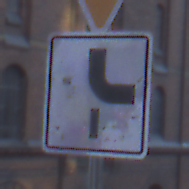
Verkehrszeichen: VerlaufVorfahrtsstrasse10
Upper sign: VorfahrtGewaehren
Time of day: SunriseSunset
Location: Outdoor (Urban)
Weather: Clear
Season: NotSpecified
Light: Natural